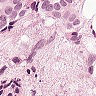
Metastatic tissue present: yes